Question: I'm looking into a way of altering the frame around a windows form box. I want to make it either transparent, or get rid of it entirely. I managed to get rid of the icon, and get rid of the maximize button, as well as restrict the user's ability to resize the window. The bar clashes with the visual theme I'm trying to implement.
So question - Is there any good way customizing the form border & the top bar in a Windows Form application?

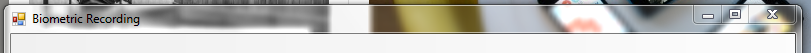
Answer: Select the correct value for 'FormBorderStyle', like 'None'.